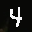
Label: 4